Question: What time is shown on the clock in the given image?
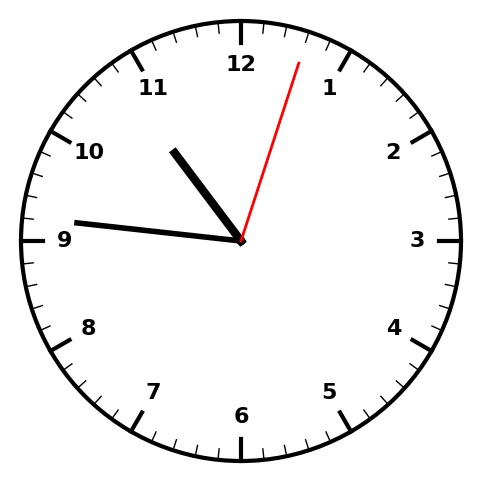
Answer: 10:46:03